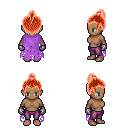
a pixel art fantasy rpg character, female body template, human, dark skin, maroon tattered cape, magenta pants, red short topknot hairstyle, metal gloves, four views (front, back, left, right), 2x2 character sprite sheet, small pixel art, hard edges, no anti-aliasing